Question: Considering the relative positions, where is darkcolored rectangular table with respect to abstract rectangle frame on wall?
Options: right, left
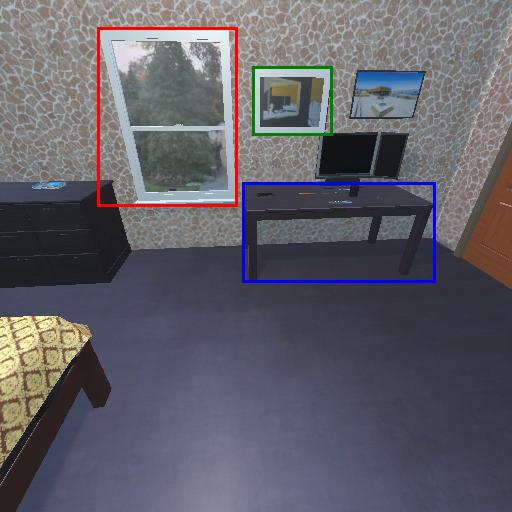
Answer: right